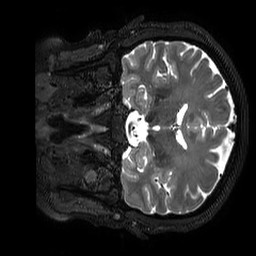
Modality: T2w
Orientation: coronal
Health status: ill
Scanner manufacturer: philips
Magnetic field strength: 3 T
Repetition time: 2.5 s
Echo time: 0.331 s